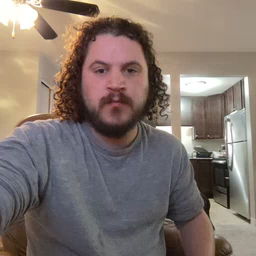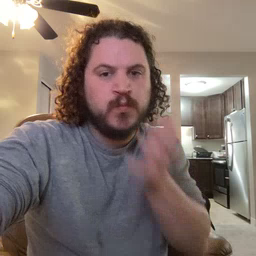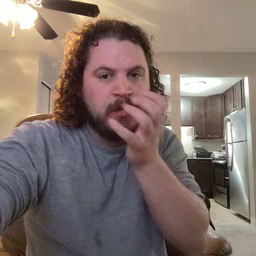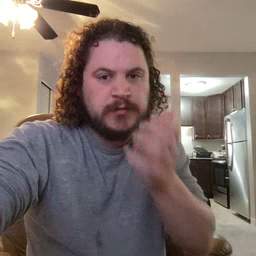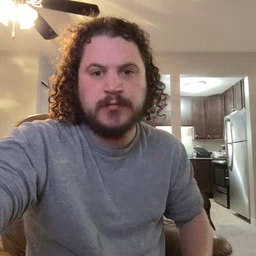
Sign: grass